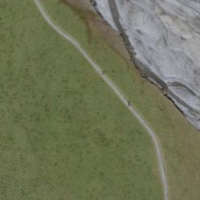
EUNIS habitat code: 23
Species observed at this site:
Parnassia palustris